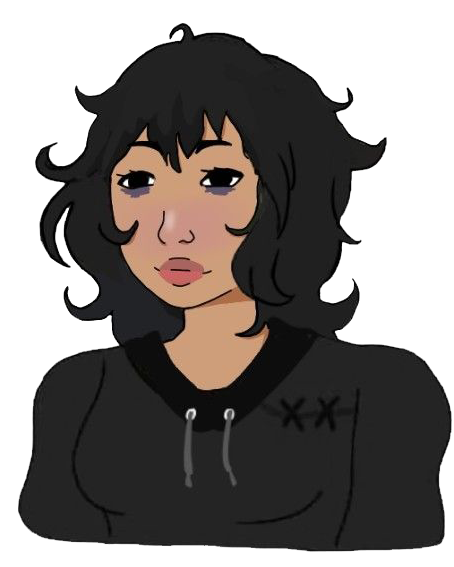
Label: 5_Blackjak